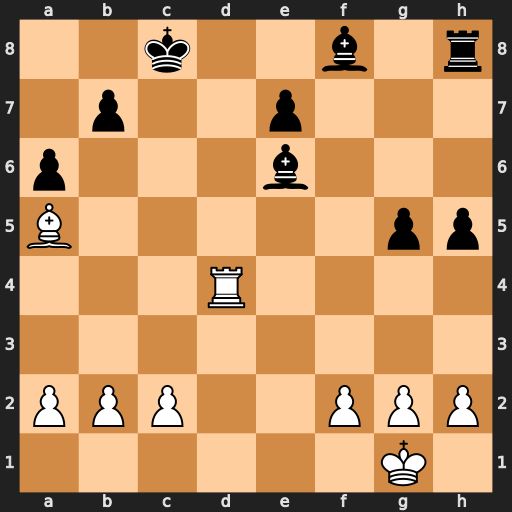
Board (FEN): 2k2b1r/1p2p3/p3b3/B5pp/3R4/8/PPP2PPP/6K1
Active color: w
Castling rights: -
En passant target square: -
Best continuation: Rd8#